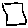
Label: square